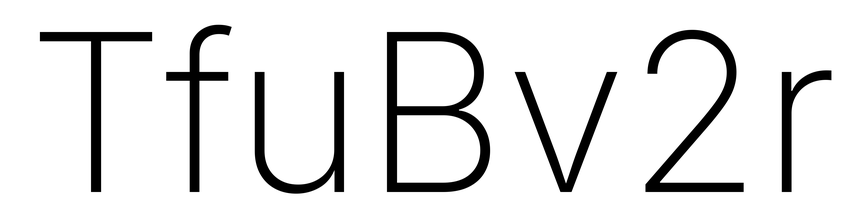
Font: Inter_ExtraLight